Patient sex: M
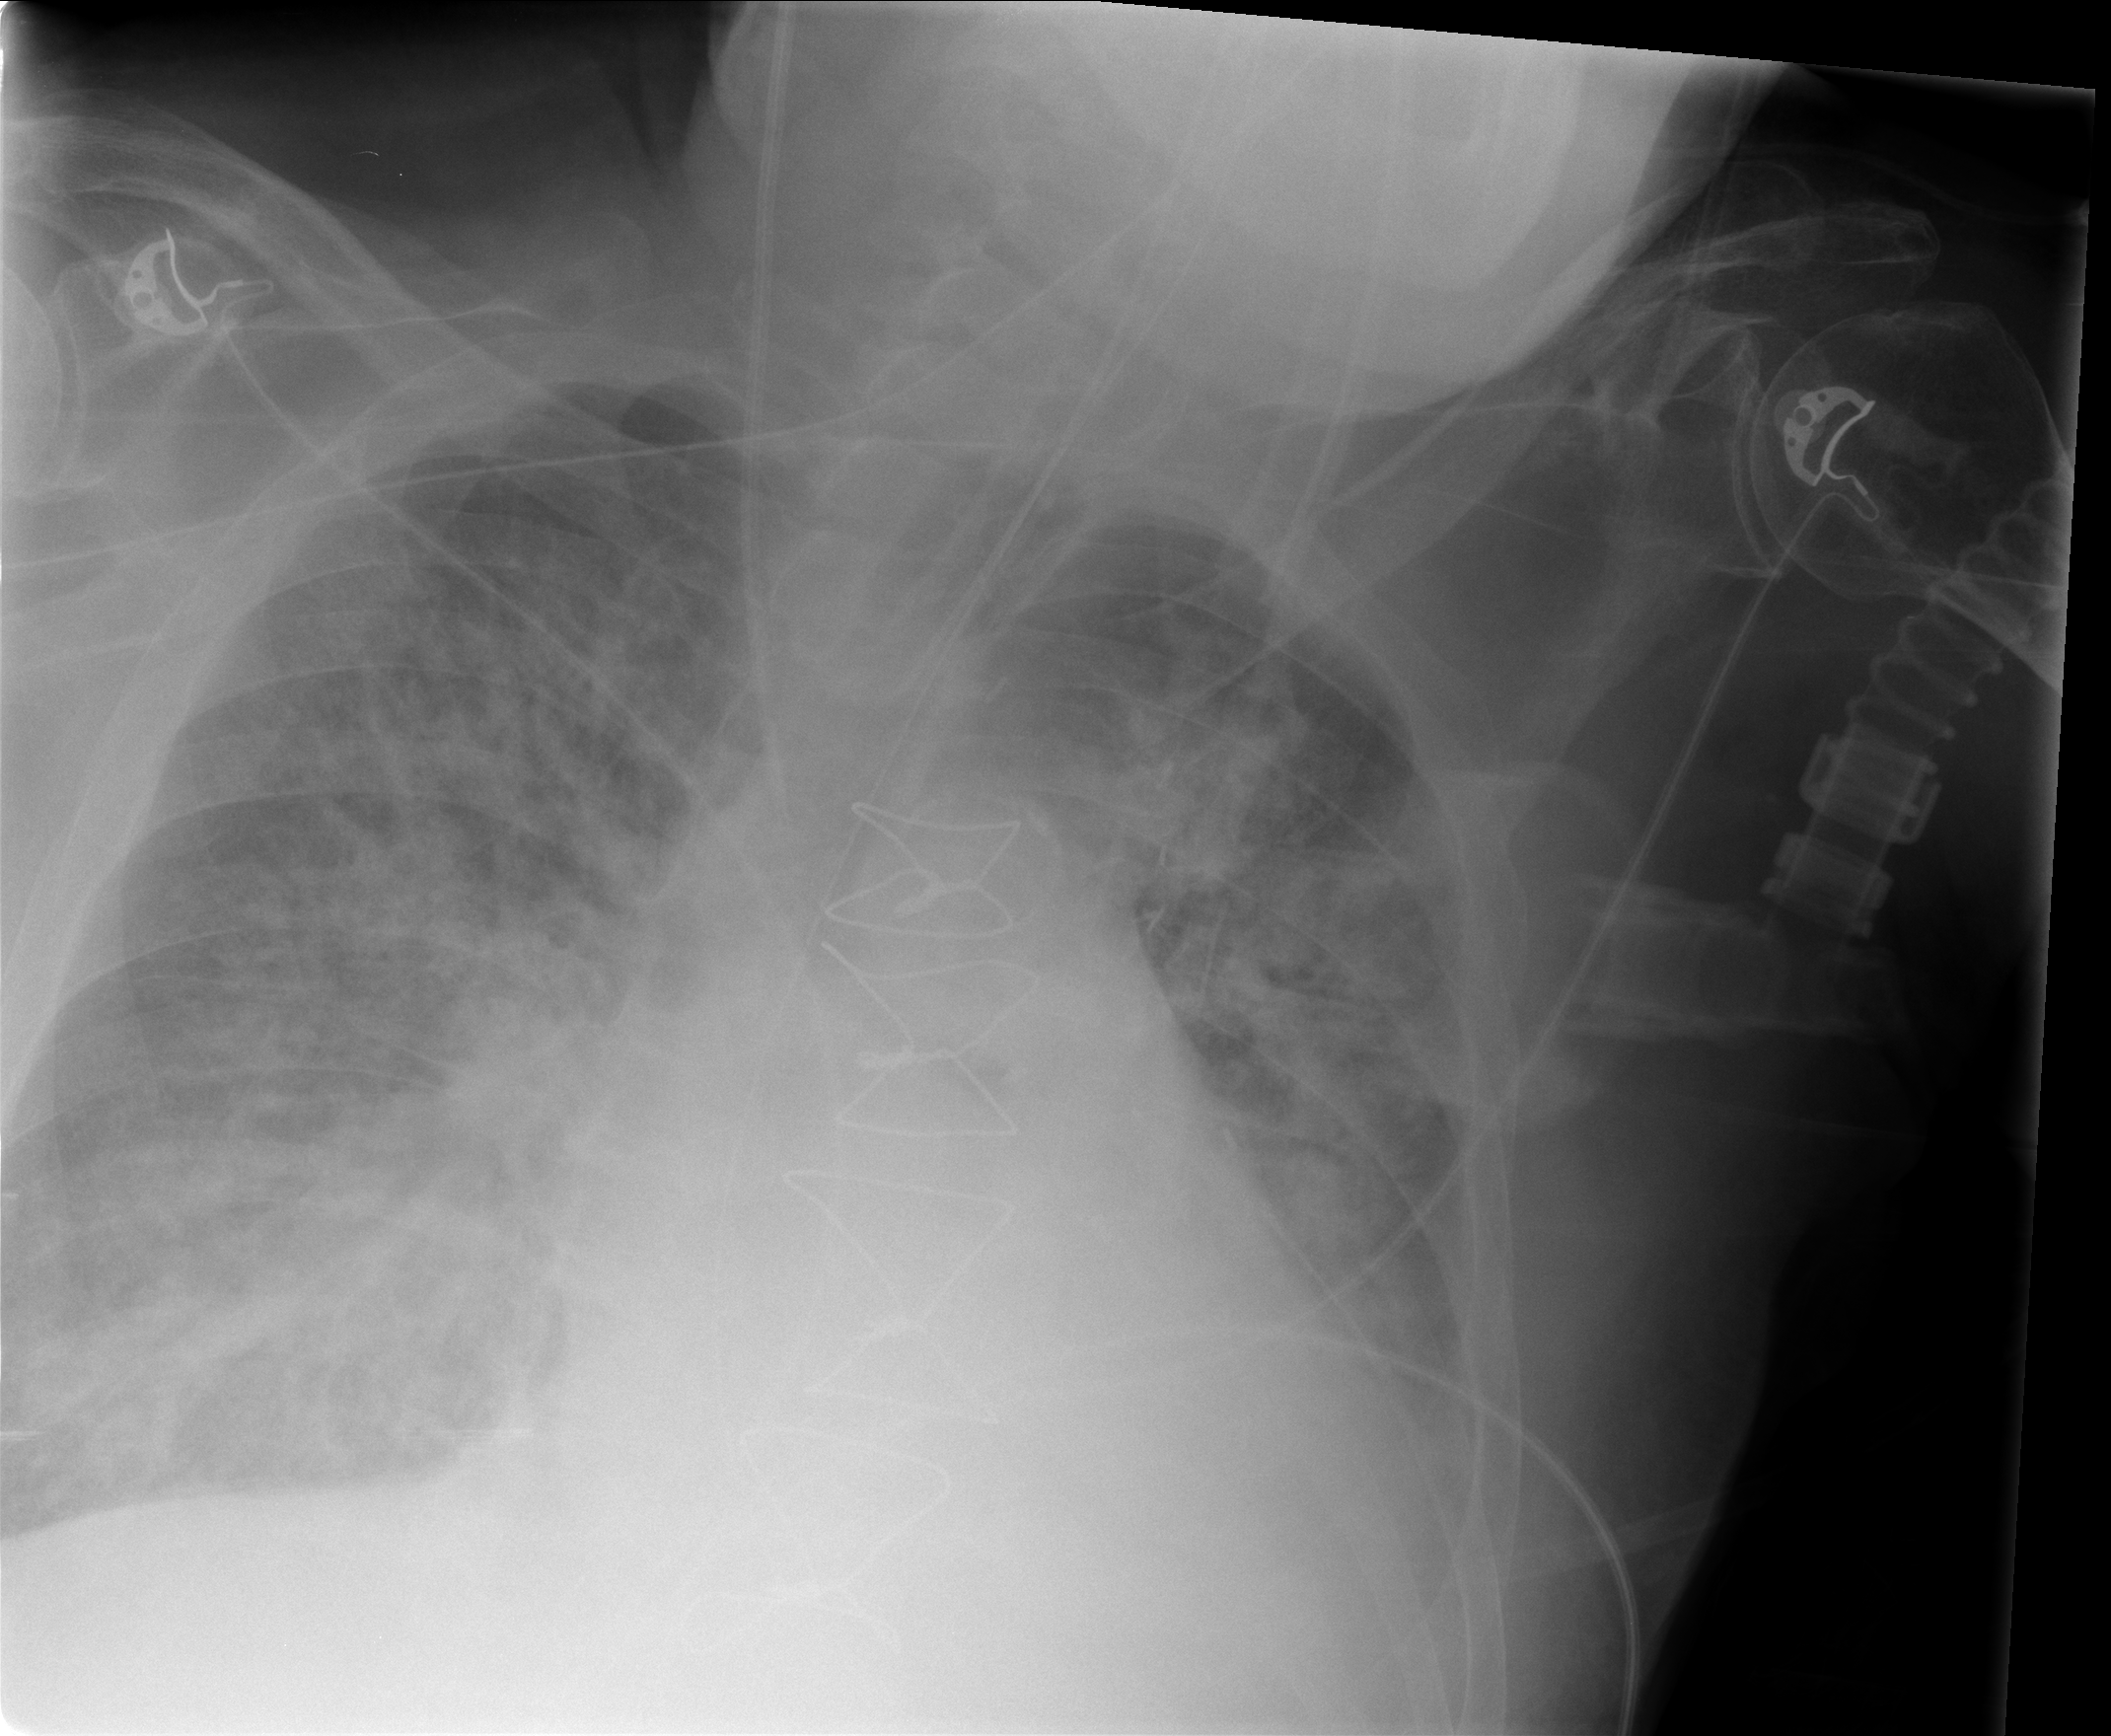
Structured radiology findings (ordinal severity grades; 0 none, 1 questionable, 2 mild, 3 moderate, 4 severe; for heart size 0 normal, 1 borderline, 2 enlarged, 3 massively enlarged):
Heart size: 2
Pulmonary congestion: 2
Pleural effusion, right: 0
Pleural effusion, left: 2
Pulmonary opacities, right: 4
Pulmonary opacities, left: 4
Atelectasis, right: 3
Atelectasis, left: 3